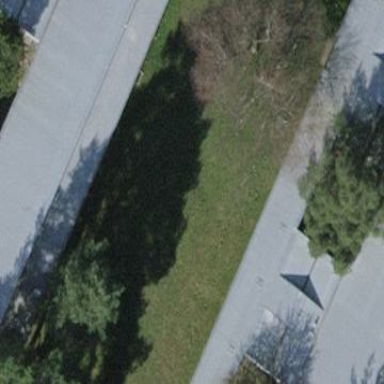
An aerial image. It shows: View of roof of building.